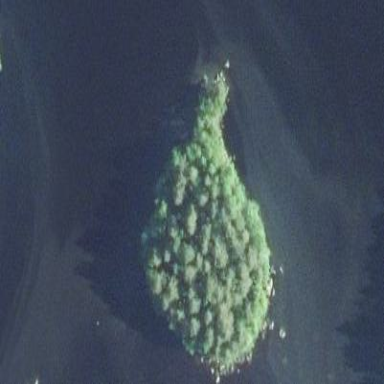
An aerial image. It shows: Islet surrounded by woodland.